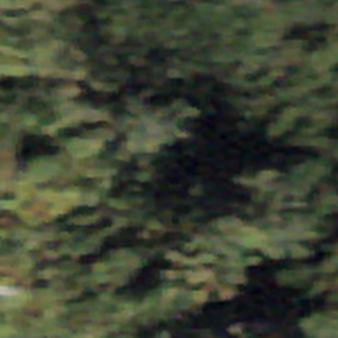
Label: other